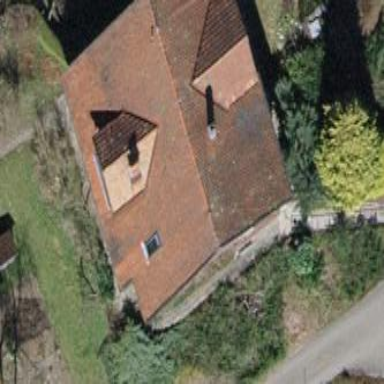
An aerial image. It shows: Detached building.